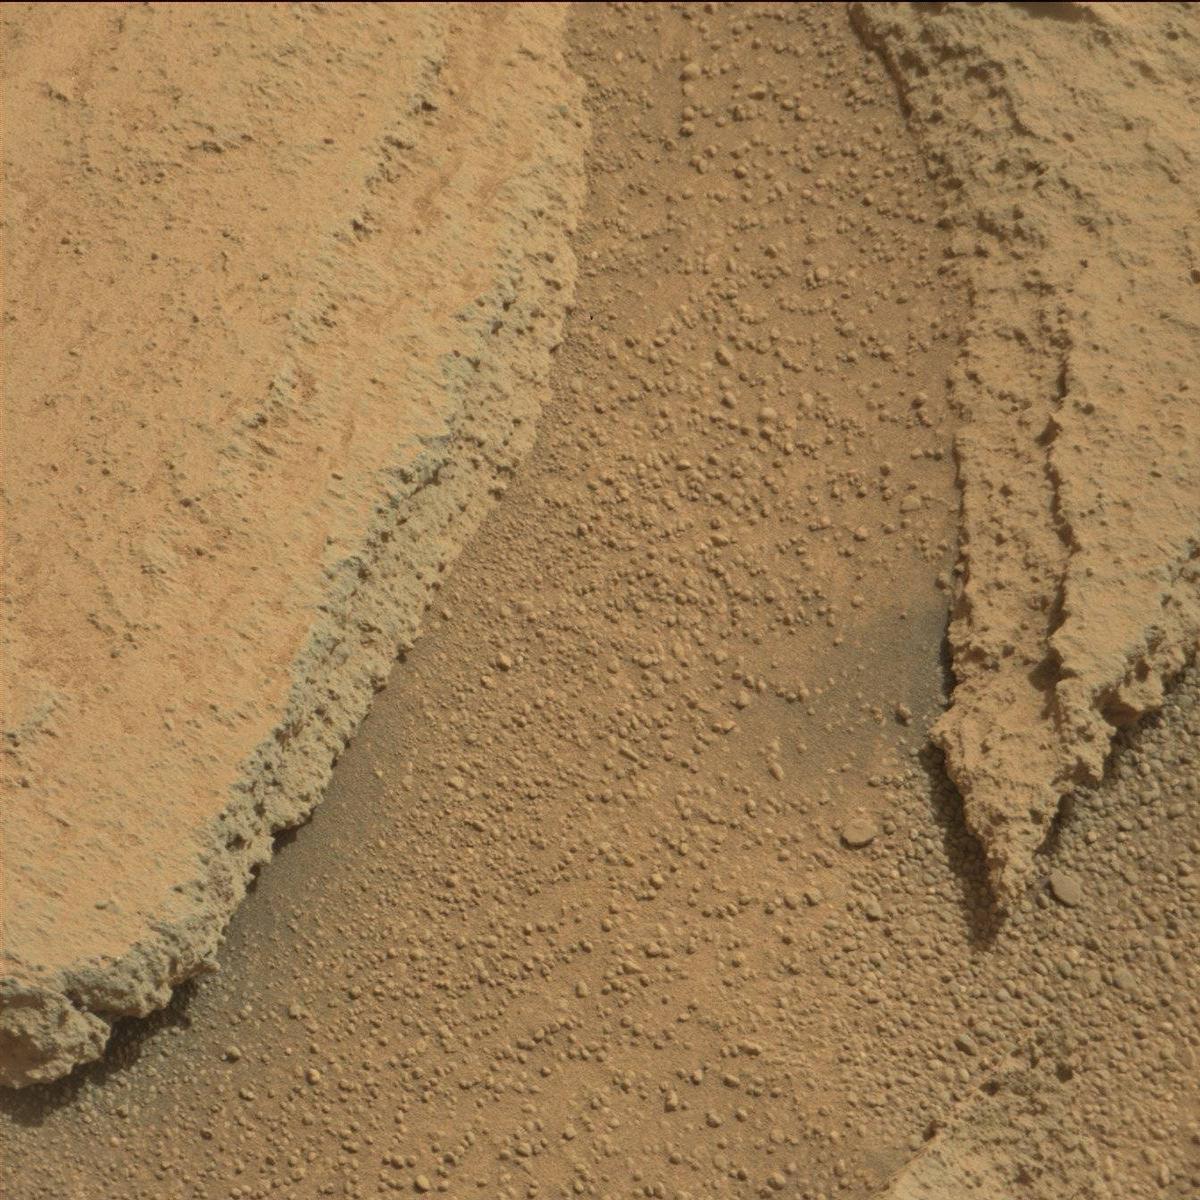
Terrain classes present: Bedrock, Rock, Sand / Soil